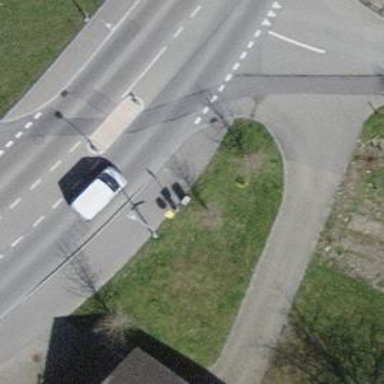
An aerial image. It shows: Post box.